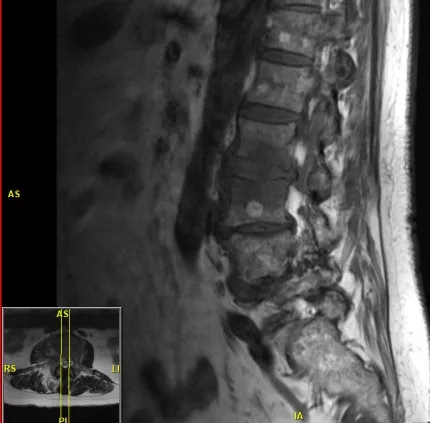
MRI demonstrating abnormal T2 hyperintensity with accompanying inflammatory changes at the L2-L3 level. Chronic multilevel
severe spinal canal stenosis is also present.
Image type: radiology (mri)